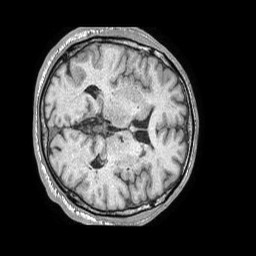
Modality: T1w
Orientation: axial
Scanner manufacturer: philips
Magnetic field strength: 1.5 T
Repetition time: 0.007834 s
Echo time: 0.003645 s